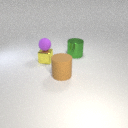
small purple rubber sphere above small yellow metal cube